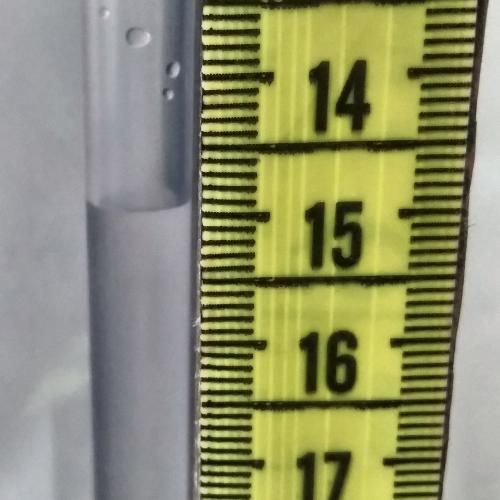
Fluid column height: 14.9 cm